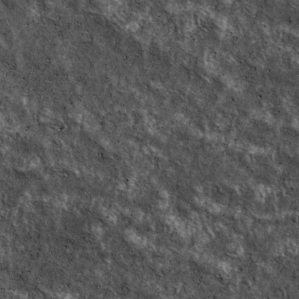
Label: non_frost